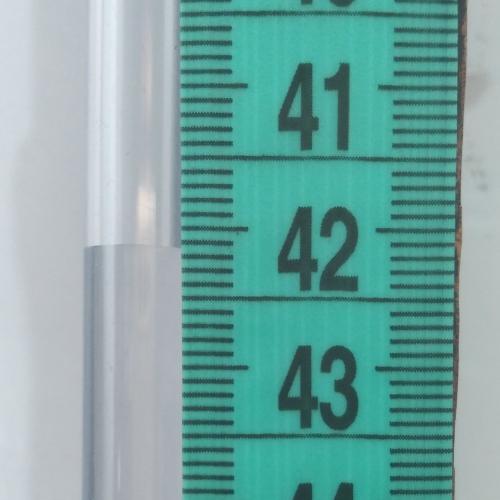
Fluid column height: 42.2 cm